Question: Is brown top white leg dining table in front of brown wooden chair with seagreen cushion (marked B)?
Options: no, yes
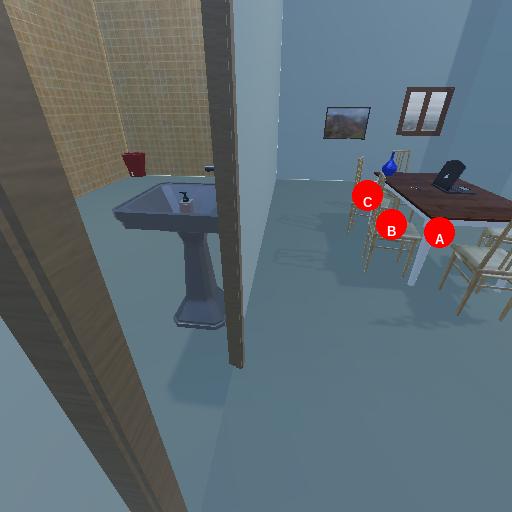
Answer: no